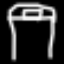
Label: bed